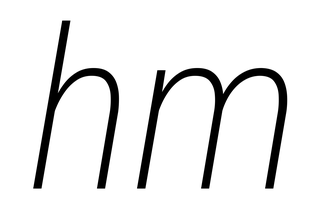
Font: Roboto-Italic_Condensed_ExtraLight_Italic